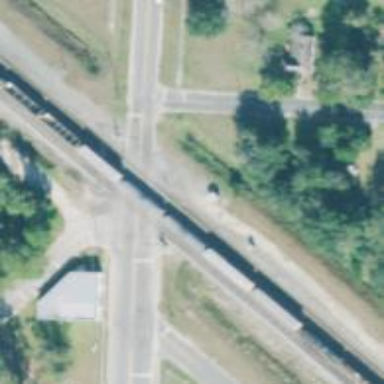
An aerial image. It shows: Level crossing with lights on the railway.